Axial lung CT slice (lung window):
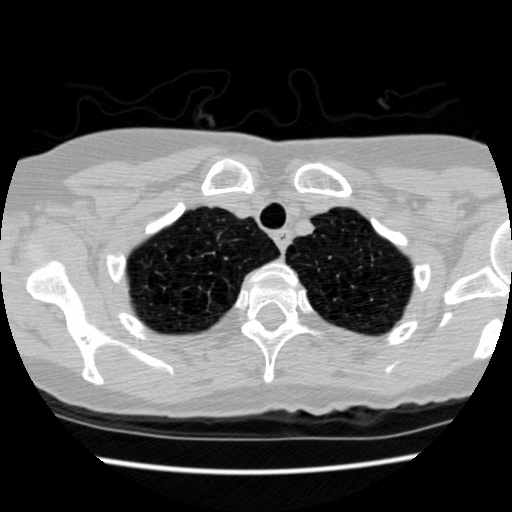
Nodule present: no